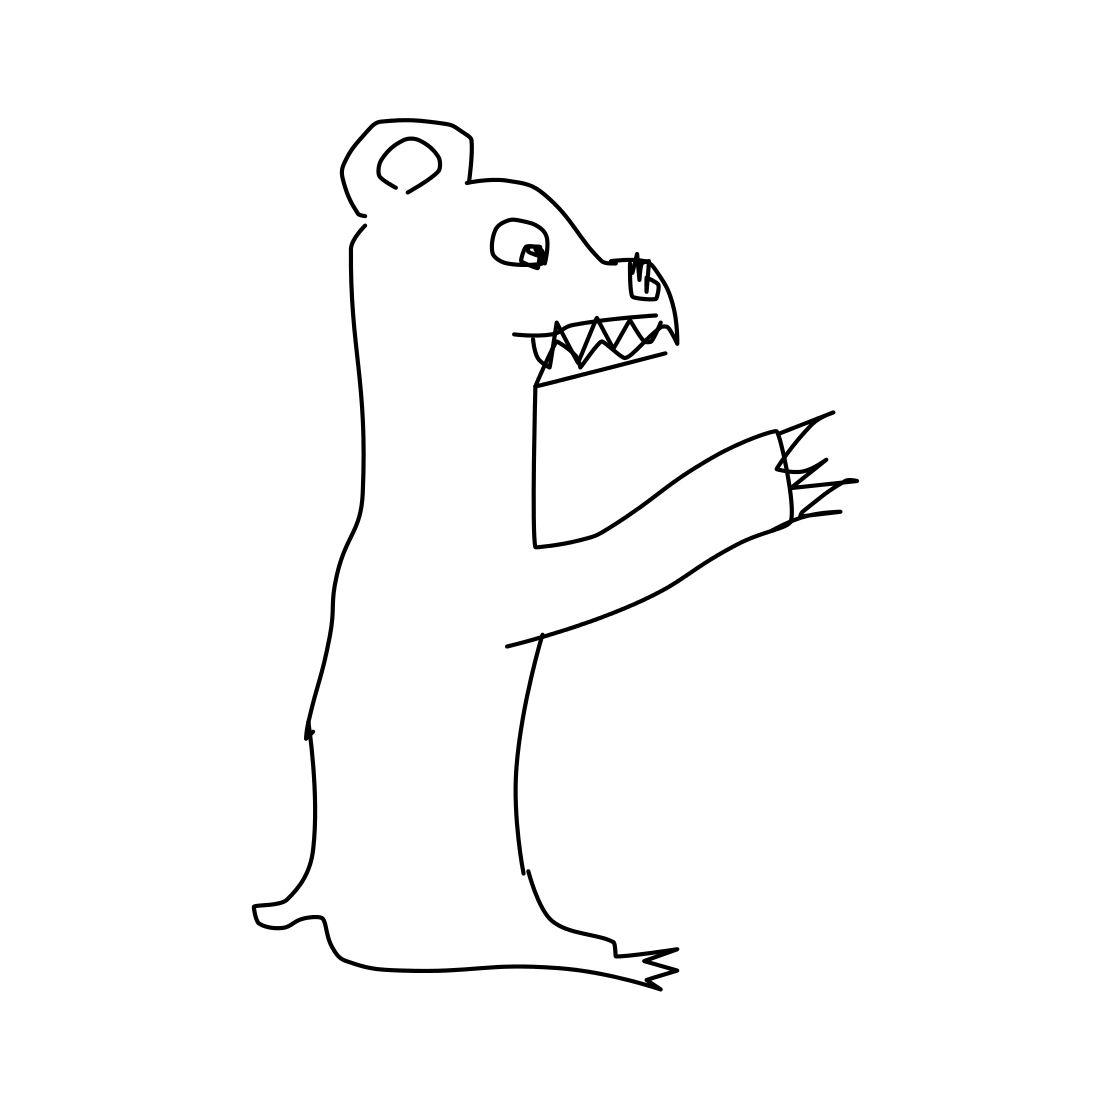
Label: bear (animal)